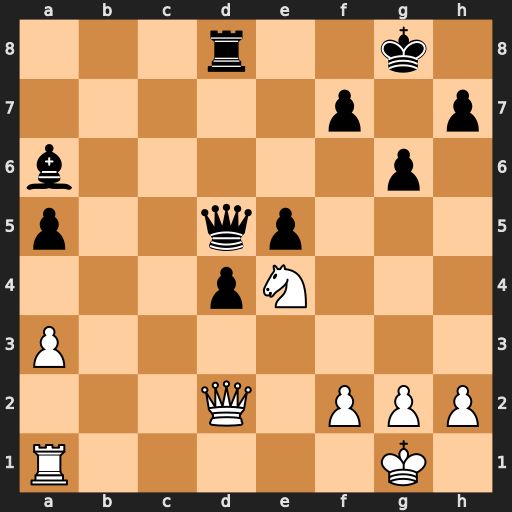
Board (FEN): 3r2k1/5p1p/b5p1/p2qp3/3pN3/P7/3Q1PPP/R5K1
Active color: w
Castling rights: -
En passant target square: -
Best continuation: Nf6+ Kg7 Nxd5